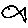
Label: fish